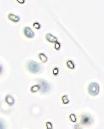
Label: Phaeocystis